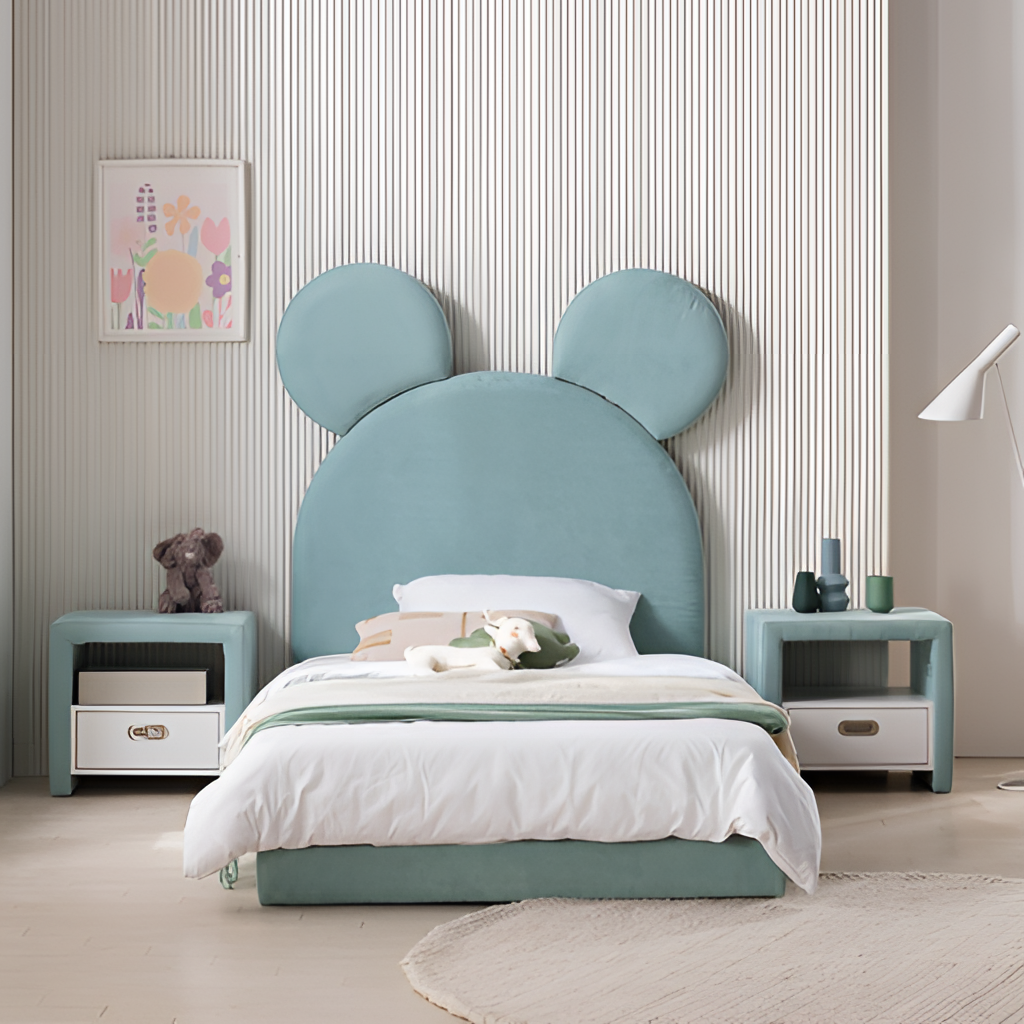
velvet bed, bedroom, beige wood flooring, with plank pattern, beige panel wallpaper, with vertical striped pattern, modern